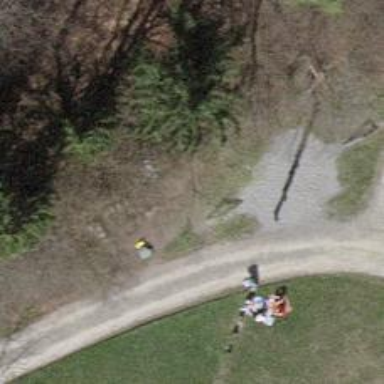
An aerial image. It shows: Picnic table located in leisure land area.